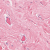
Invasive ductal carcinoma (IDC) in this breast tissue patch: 0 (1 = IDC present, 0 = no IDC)